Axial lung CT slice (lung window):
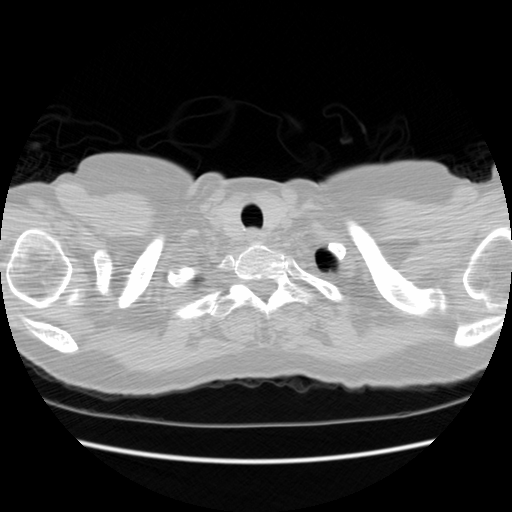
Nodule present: no